Aerial crown-view tile of a tropical tree (Barro Colorado Island, Panama), acquired 20250818:
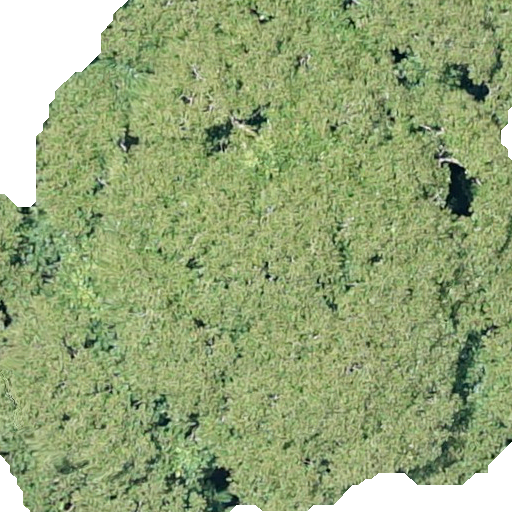
Species: Dipteryx oleifera
GBIF accepted scientific name: Dipteryx oleifera
Crown area: 419.988 m²